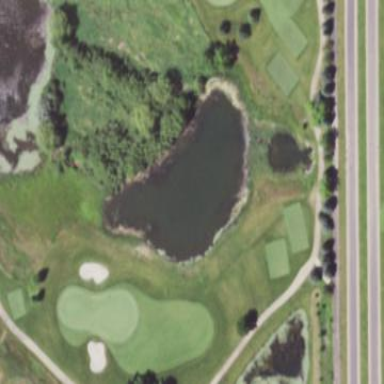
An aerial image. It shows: Golf course pond classified as lateral water hazard. It is natural water feature on the golf course.